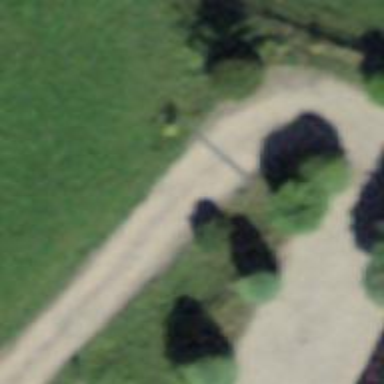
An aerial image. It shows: Unpaved track road.